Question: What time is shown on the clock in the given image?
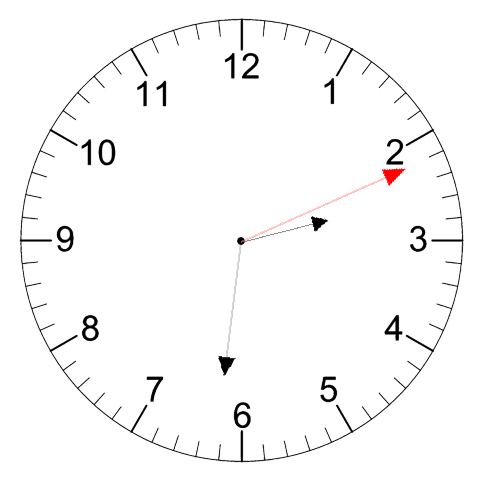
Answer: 02:31:11